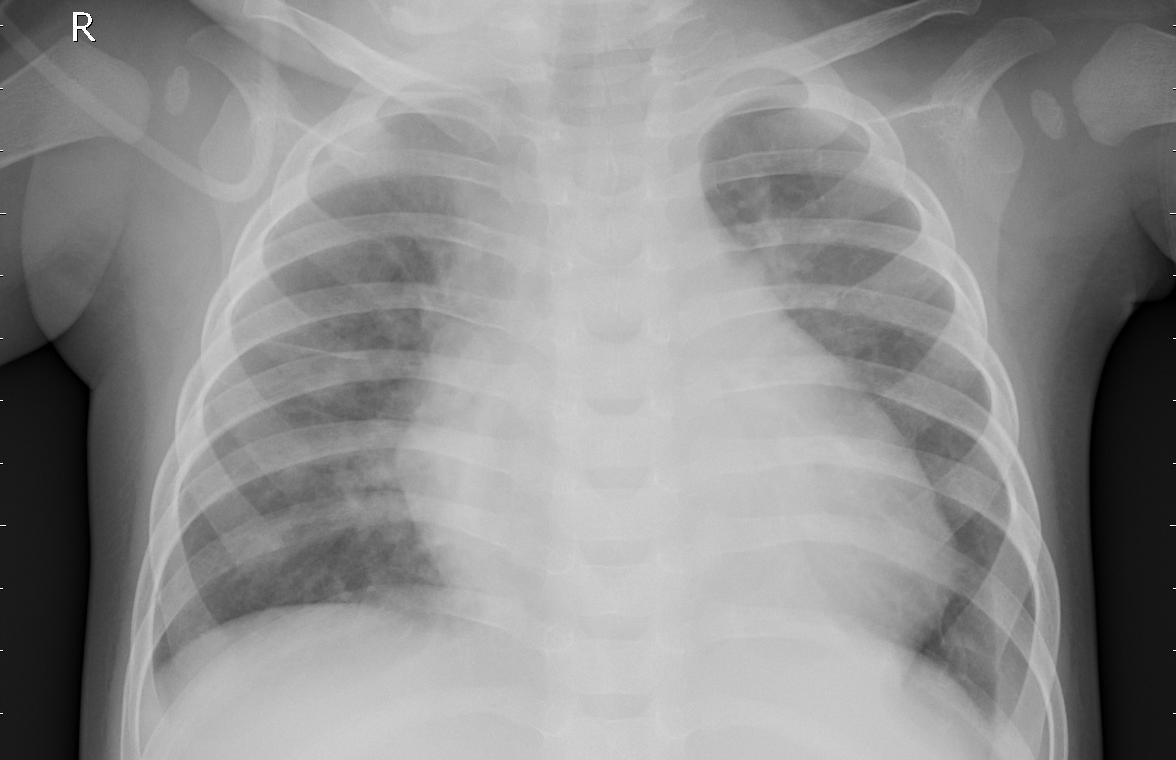
Diagnosis: PNEUMONIA